Question: I have a long Excel list which holds user names, mail addresses and a PIN number. I want to generate an auto mail like "Dear '$name', your PIN is '$pin'" and send to '$mail' where '$name', '$mail', and '$pin' variables will come from an excel file..(there are three columns)
Can any one please share any idea or sample code?
Here's a screen print of my csv file. I want to read data as two dimensional array from csv file and populate an email.

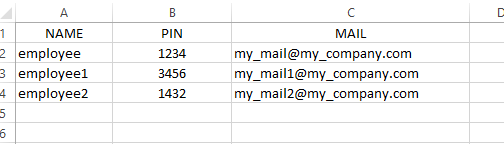
Answer: :
'''
1. convert Excel to CSV
2. Import CSV to database
3. Fetch the contents of database to your php page.
4. Loop your contents and send mail.
'''
Advantage :
1. You dont want any external library or plugins
2. Simple coding, (fetching data from DB and mailing)
:
Here is the code to read data from CSV and send mail : This is just an example code, you edit it as per your requirement and csv field names.
'''
$row = 1;
if (($handle = fopen("test.csv", "r")) !== FALSE) {
while (($data = fgetcsv($handle, 1000, ",")) !== FALSE) {
$num = count($data);
echo "<p> $num fields in line $row: <br /></p>
";
$row++;
$to = $data[2]; // as per your CSV shown in question.
$subject = 'Your subject';
$message = 'Your mail content';
$headers = 'From: webmaster@example.com' . "
" .
'Reply-To: webmaster@example.com' . "
" .
'X-Mailer: PHP/' . phpversion();
mail($to, $subject, $message, $headers);
}
}
'''